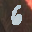
Label: 6